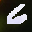
Label: 6